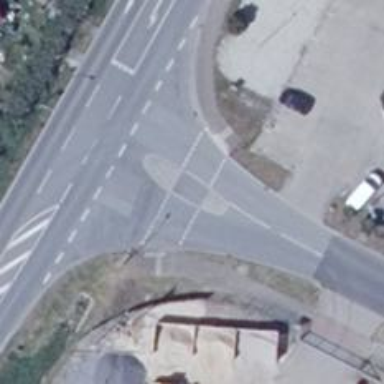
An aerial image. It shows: Crossing on footway featuring island.